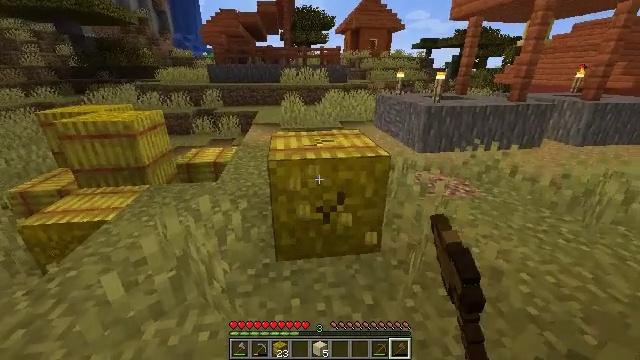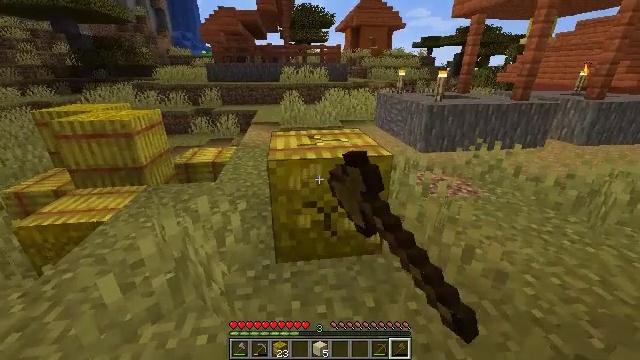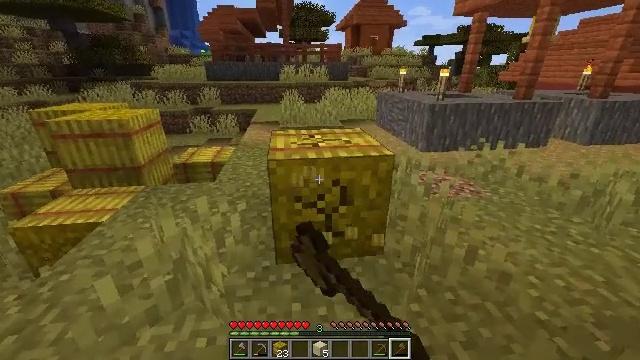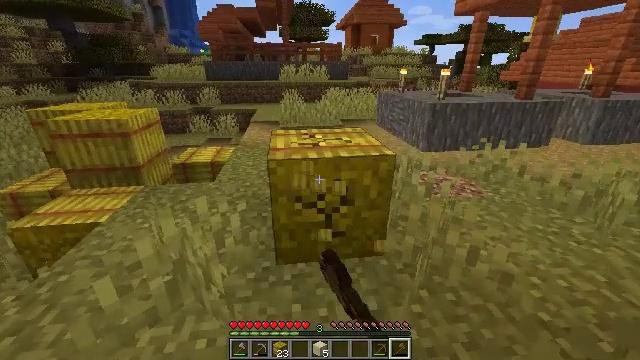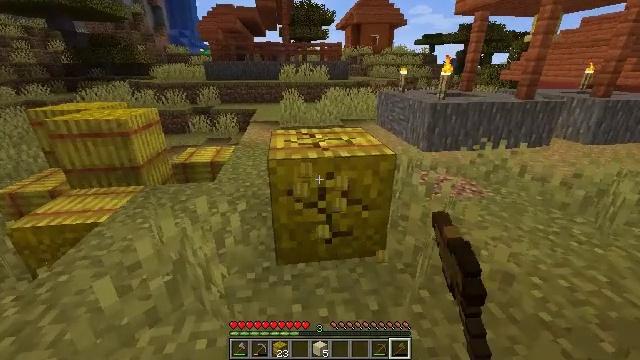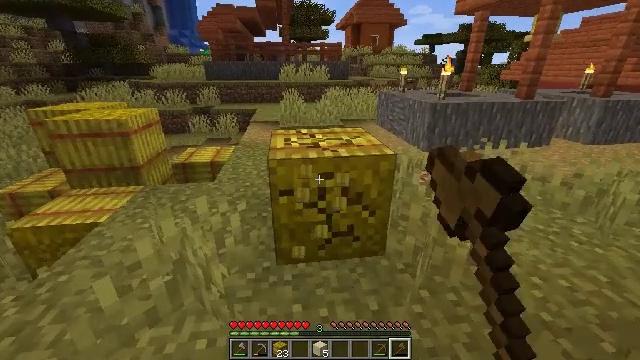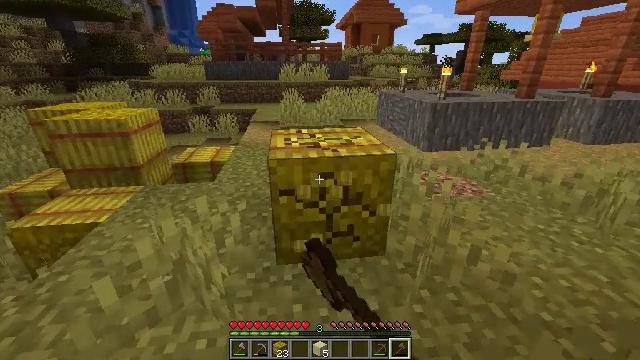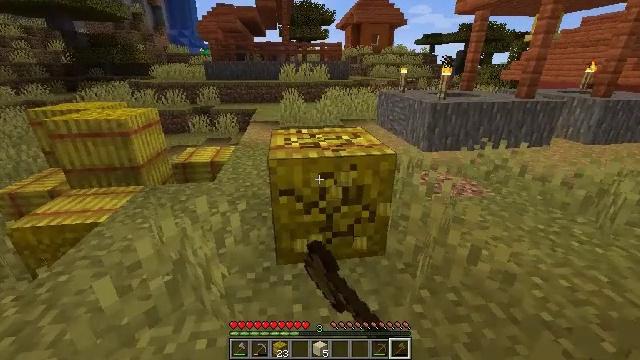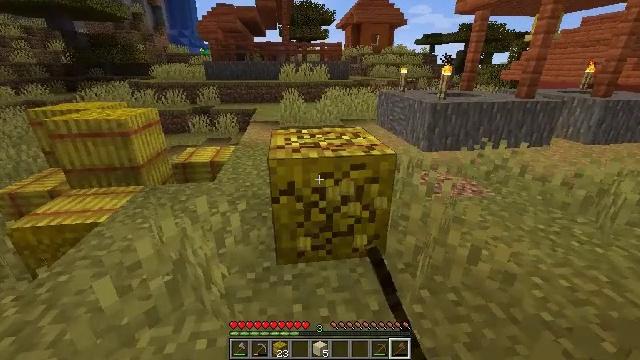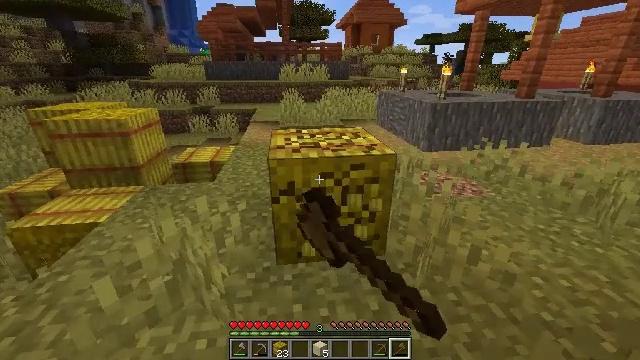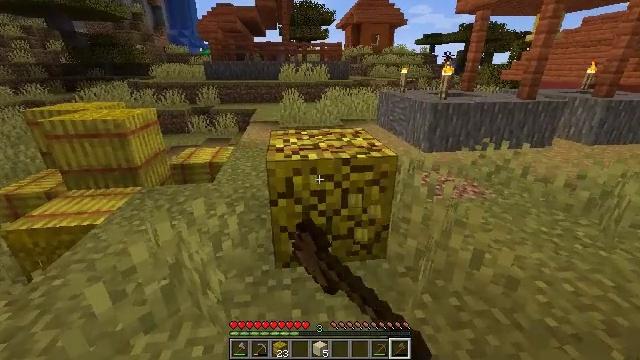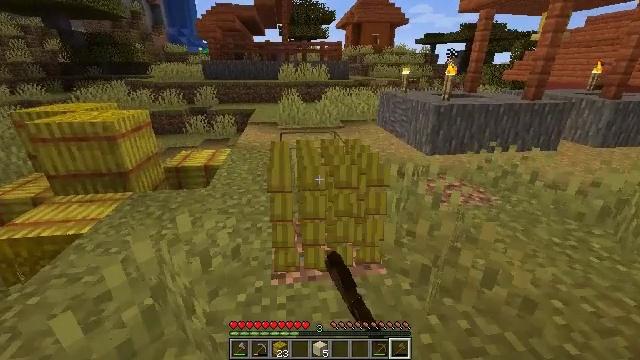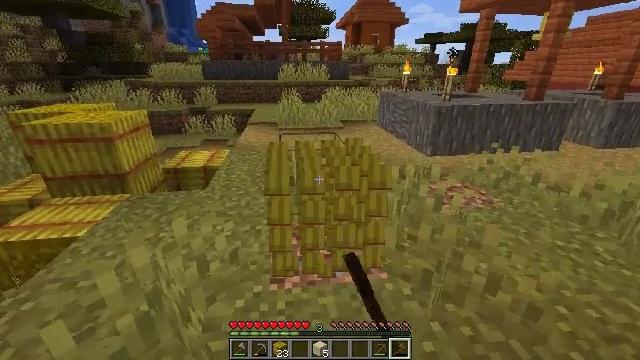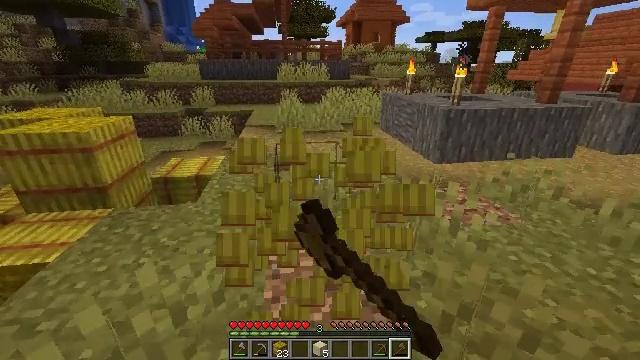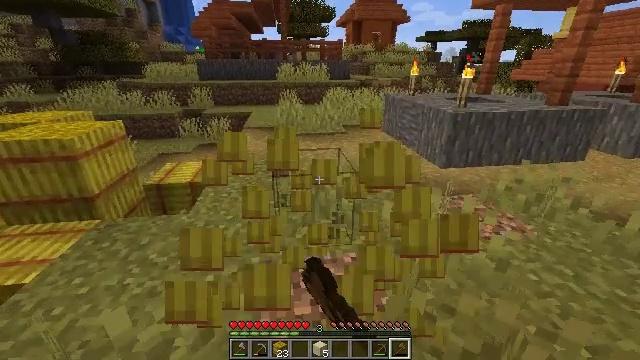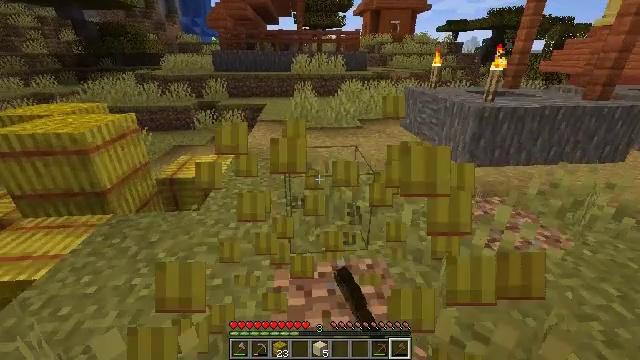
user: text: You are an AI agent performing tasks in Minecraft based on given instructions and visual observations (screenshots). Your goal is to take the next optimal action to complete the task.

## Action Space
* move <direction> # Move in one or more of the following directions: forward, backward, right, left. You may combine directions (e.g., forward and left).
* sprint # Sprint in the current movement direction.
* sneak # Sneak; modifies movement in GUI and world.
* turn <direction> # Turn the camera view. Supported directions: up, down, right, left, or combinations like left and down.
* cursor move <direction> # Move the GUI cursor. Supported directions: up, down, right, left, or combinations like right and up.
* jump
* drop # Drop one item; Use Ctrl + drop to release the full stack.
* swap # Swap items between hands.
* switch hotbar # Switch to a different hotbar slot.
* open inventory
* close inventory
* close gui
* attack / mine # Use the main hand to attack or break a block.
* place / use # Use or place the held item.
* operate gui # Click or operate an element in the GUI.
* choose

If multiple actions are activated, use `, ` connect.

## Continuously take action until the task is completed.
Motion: motion action
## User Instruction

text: Break the hay block to collect it.
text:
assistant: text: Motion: attack / mine
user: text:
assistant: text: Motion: attack / mine
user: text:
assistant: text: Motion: attack / mine
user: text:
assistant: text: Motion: attack / mine
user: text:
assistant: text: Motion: attack / mine
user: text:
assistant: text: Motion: attack / mine
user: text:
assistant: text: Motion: attack / mine
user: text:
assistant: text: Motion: attack / mine
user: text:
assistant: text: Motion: attack / mine
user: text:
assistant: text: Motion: move forward, attack / mine
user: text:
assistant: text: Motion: move forward, attack / mine
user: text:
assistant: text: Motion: move forward, attack / mine
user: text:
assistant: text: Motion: move forward, attack / mine
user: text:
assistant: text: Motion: move forward, attack / mine
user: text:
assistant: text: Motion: move forward, turn left and down, attack / mine
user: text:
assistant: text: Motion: attack / mine